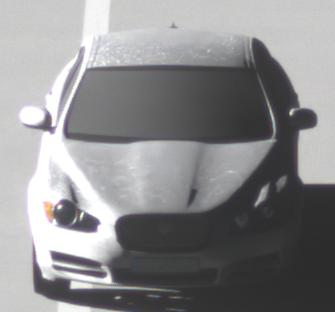
Make: Jaguar
Model: XF 3.0 V6
Detailed model: XF (X250) Limousine
Model produced from: 2010/02
Model produced until: 2010/10
Doors: 4
Color: white
Road condition: dry road
Daytime: morning or afternoon
Contrast: high contrast